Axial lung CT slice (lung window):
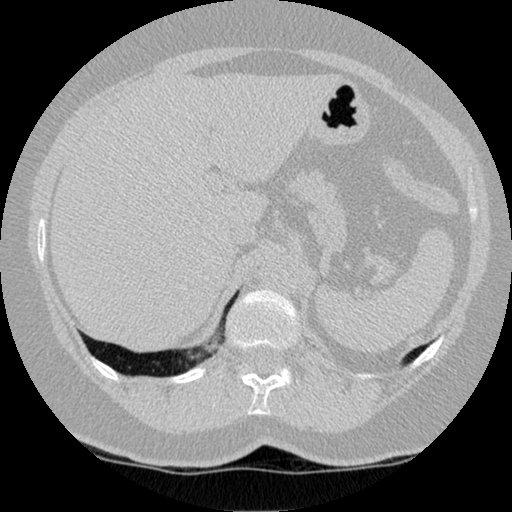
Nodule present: no